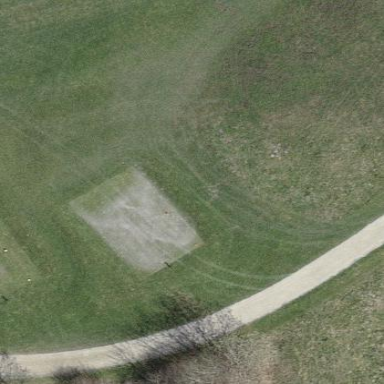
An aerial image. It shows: Golf tee.